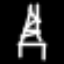
Label: The Eiffel Tower